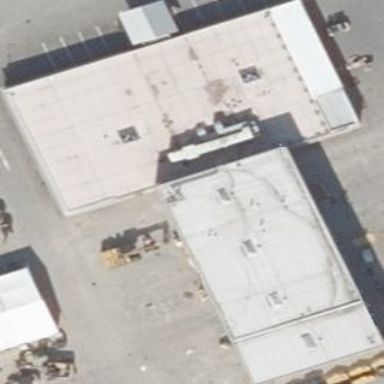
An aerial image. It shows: Flat roof building with grey roof.